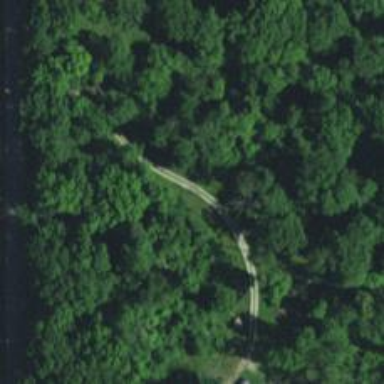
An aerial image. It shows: Driveway leading to service road.